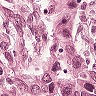
Metastatic tissue present: yes